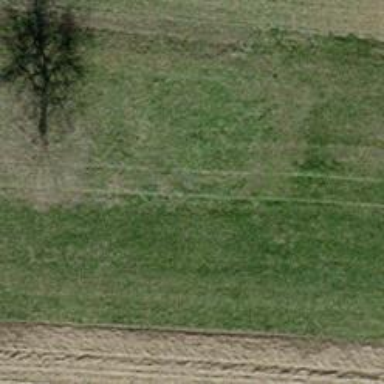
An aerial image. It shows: Row of trees in natural setting.